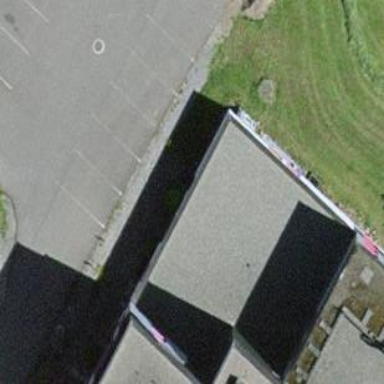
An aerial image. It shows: Building part with flat roof.